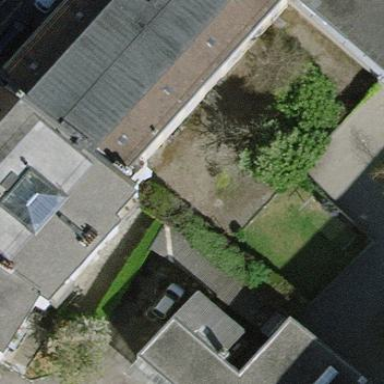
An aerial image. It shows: Garden enclosed by fence.